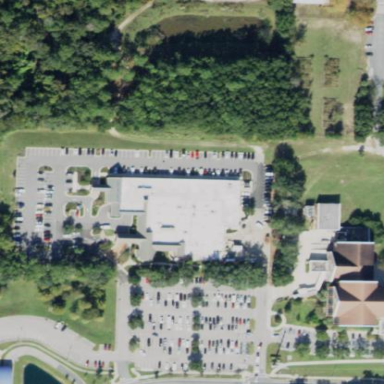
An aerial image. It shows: Building with grey roof.